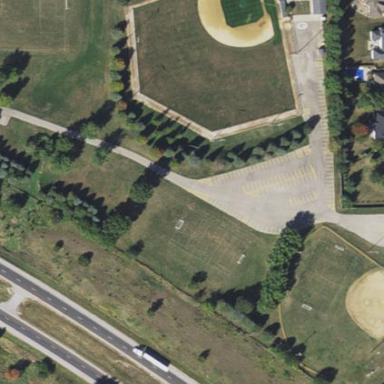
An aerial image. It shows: Baseball pitch for leisure and sports activities.